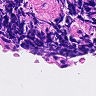
Metastatic tissue present: no